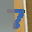
Label: 7